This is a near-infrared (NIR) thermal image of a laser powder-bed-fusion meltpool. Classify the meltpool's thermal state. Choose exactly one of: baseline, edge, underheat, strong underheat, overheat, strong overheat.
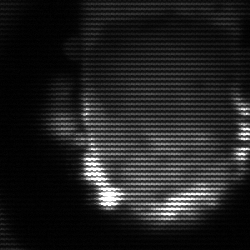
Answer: baseline